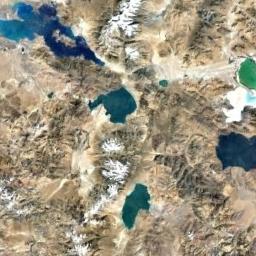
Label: lake